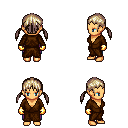
a pixel art fantasy rpg character, female body template, human, tanned skin, brown robe, magenta pants, white blonde twin-tailed hairstyle, gold gloves, four views (front, back, left, right), 2x2 character sprite sheet, small pixel art, hard edges, no anti-aliasing